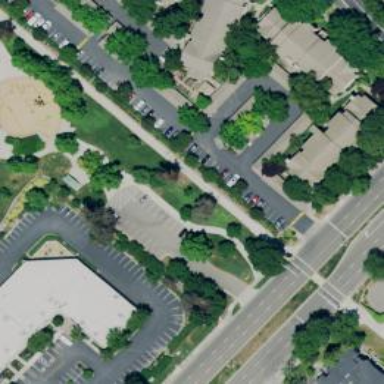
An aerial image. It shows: Parking space is available.